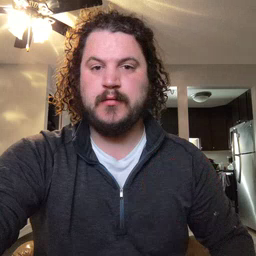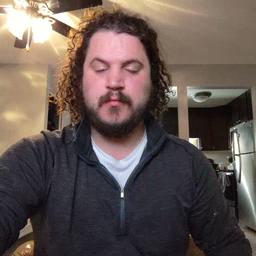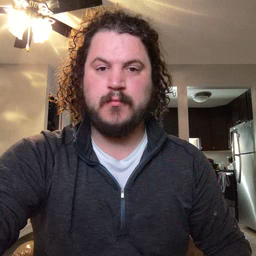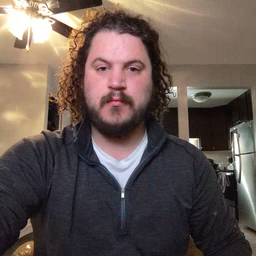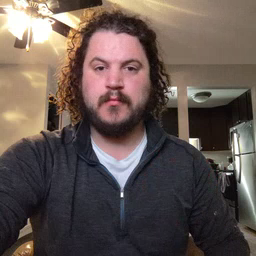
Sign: wait